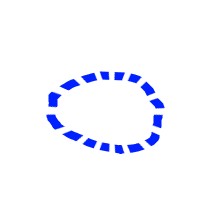
Shape: circle